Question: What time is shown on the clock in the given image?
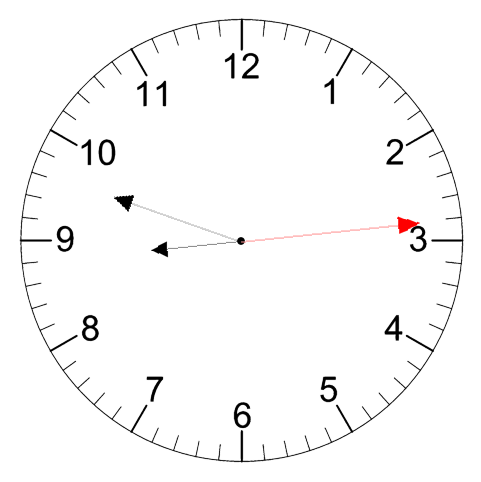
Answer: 08:48:14